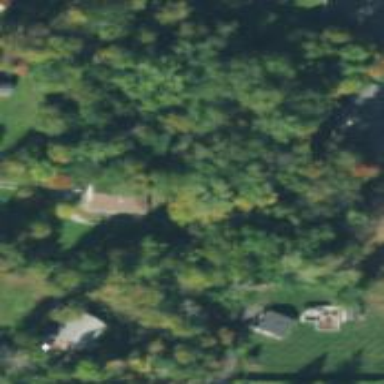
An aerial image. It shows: Beautiful woodland area.